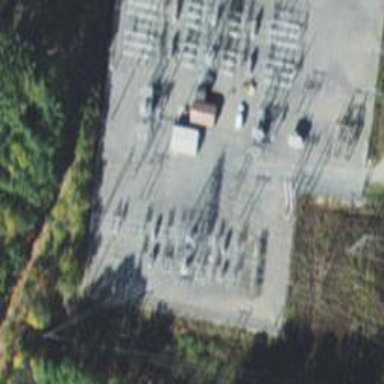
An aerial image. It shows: Switch for power supply.